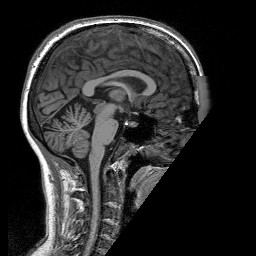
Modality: T1w
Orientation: sagittal